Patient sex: M
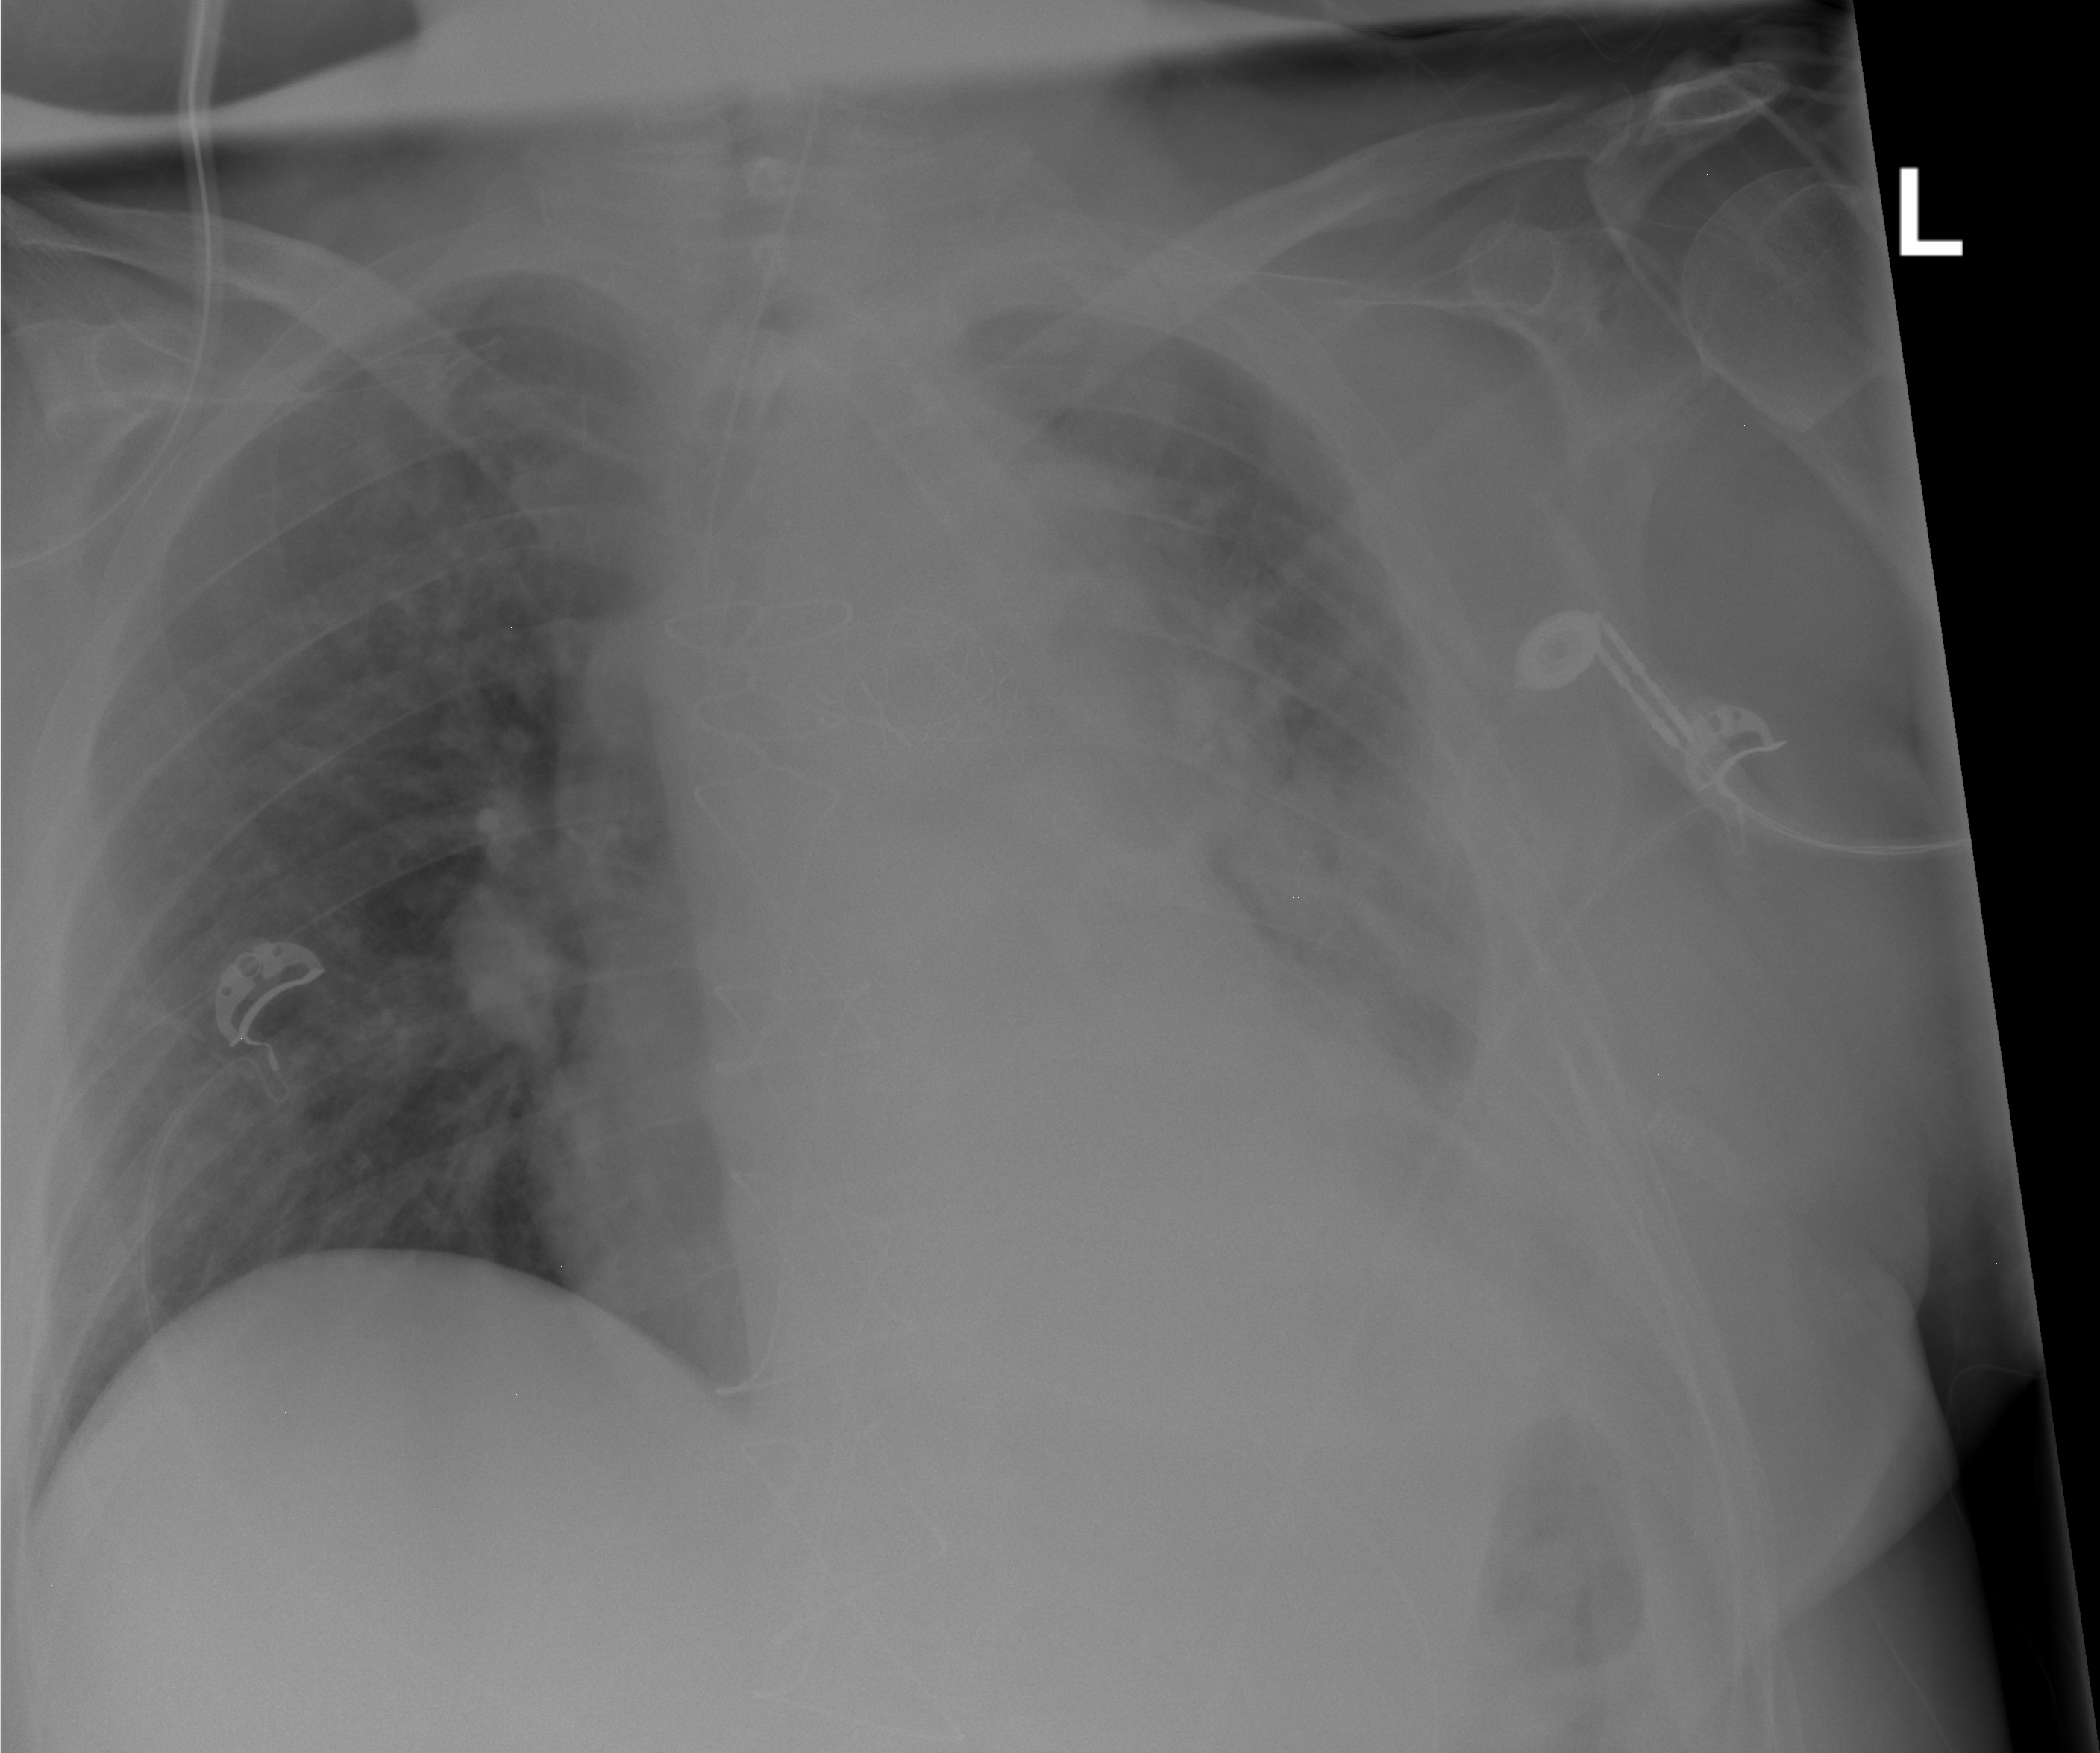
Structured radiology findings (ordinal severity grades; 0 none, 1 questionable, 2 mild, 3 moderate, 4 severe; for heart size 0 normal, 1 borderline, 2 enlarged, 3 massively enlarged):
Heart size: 0
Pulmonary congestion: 2
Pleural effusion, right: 0
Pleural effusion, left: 3
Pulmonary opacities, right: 0
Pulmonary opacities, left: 3
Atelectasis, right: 2
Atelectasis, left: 2